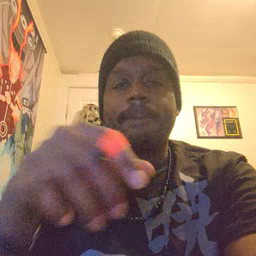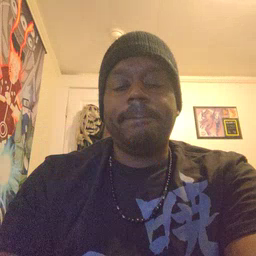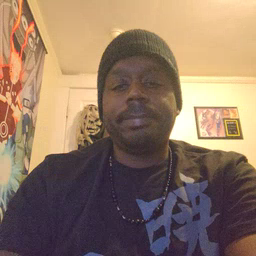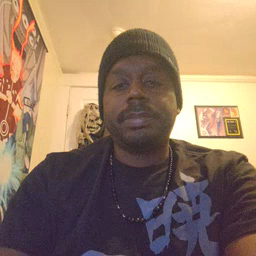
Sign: drop